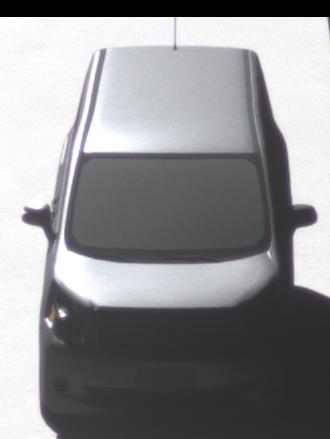
Make: Toyota
Model: Noah
Detailed model: Voxy R70G
Model produced from: 2007
Model produced until: 2013
Doors: 5
Color: gray
Road condition: dry road
Daytime: midday
Contrast: high contrast